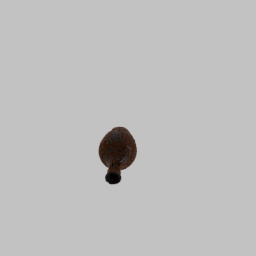
Label: decoration